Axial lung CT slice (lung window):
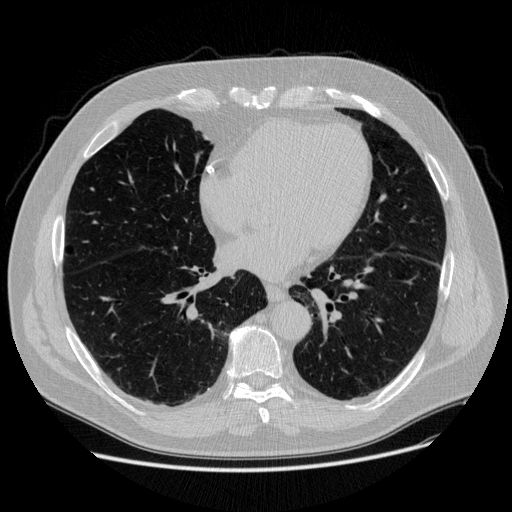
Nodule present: no